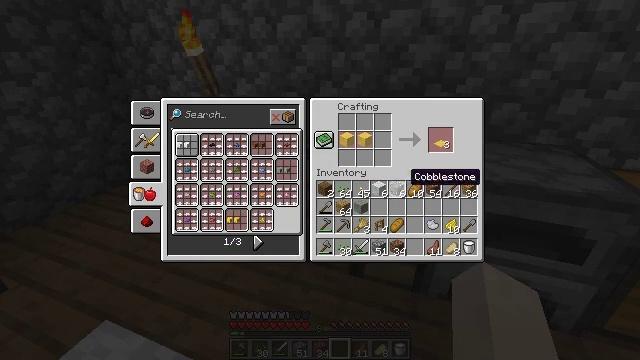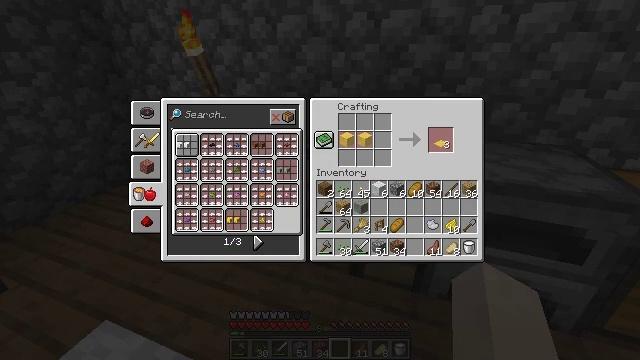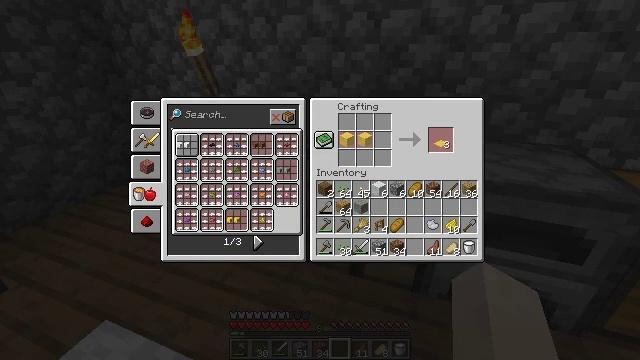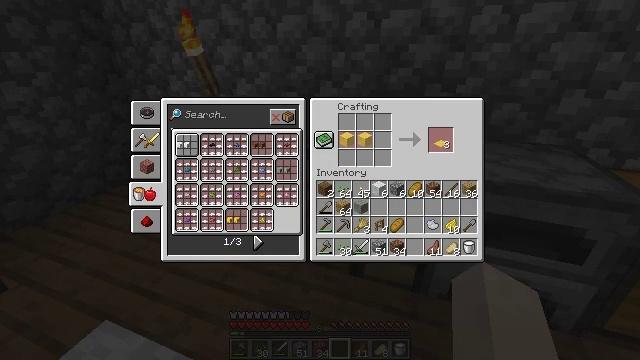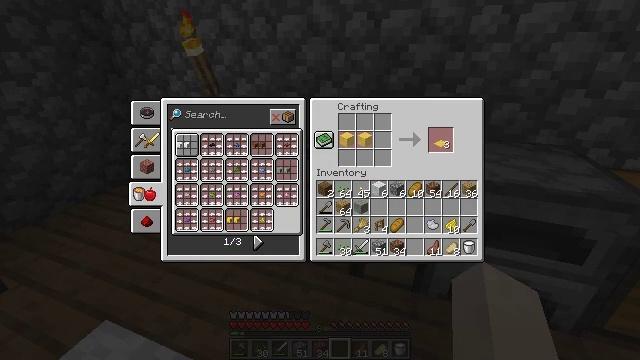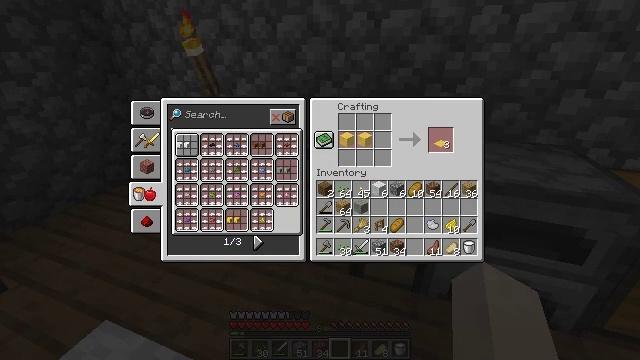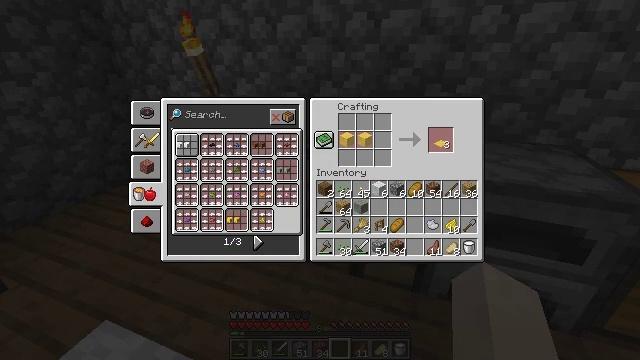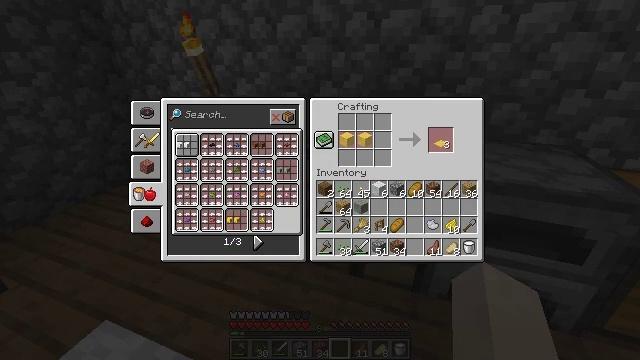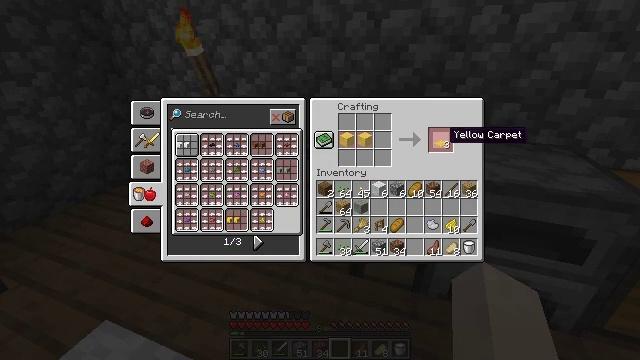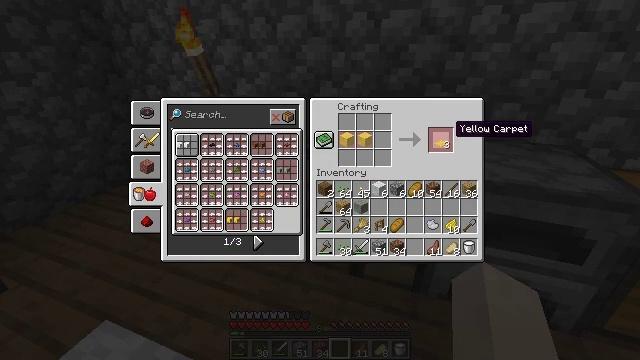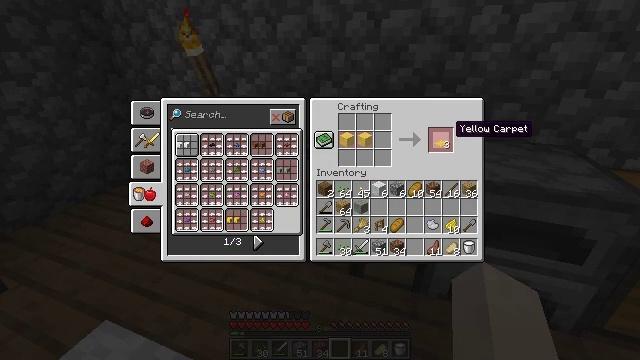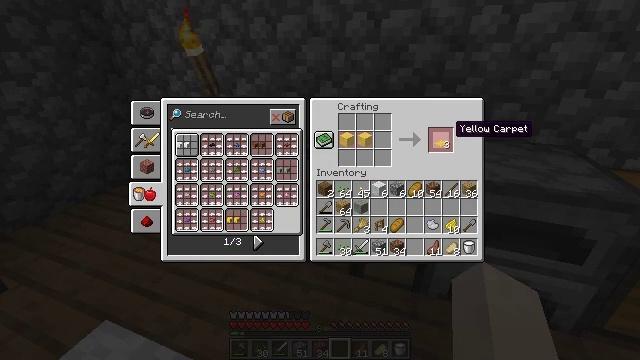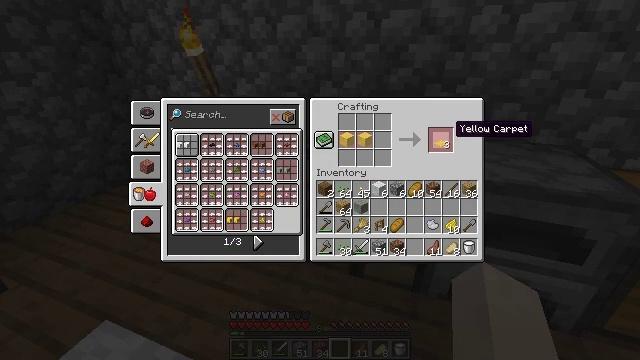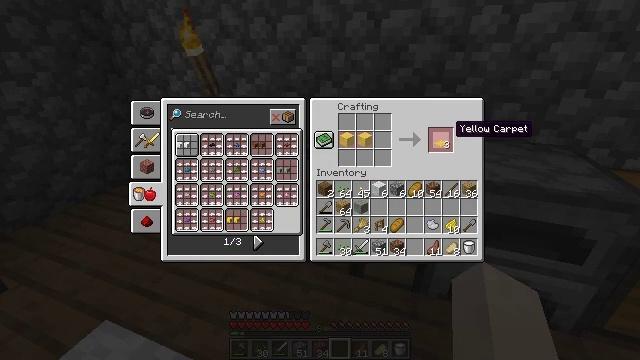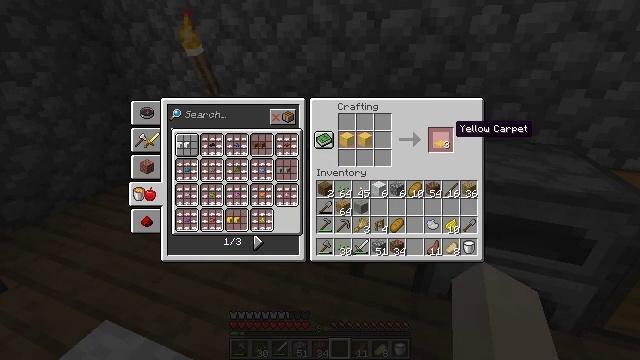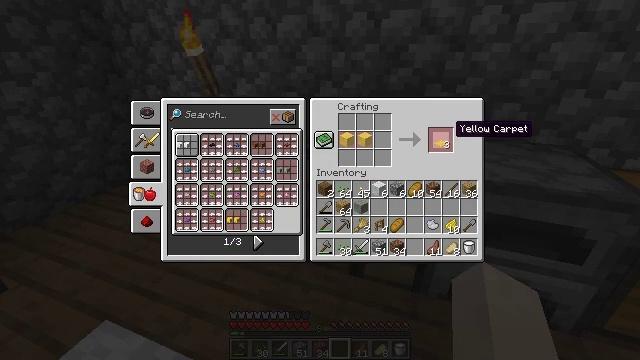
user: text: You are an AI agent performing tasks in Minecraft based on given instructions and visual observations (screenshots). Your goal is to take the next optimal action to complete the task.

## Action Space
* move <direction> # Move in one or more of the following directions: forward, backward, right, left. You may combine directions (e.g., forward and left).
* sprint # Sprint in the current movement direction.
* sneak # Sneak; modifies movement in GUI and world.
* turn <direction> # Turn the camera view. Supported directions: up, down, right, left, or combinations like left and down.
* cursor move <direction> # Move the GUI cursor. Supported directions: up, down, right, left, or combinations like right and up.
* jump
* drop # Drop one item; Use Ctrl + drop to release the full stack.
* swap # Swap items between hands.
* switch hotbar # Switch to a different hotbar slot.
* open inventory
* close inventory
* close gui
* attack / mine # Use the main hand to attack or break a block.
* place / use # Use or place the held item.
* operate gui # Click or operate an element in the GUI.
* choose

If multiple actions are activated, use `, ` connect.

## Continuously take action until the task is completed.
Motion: motion action
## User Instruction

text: Open your inventory and craft a painting.
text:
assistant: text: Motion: cursor move right and up
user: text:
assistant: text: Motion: cursor move right
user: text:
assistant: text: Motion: no_op
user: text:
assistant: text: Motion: no_op
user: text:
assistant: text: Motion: no_op
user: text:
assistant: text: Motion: cursor move up
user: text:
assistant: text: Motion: no_op
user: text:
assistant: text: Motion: cursor move up
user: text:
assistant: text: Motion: no_op
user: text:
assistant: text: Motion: no_op
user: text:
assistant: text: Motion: no_op
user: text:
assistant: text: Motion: no_op
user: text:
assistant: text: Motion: no_op
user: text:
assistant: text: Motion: no_op
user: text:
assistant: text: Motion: no_op
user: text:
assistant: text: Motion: no_op
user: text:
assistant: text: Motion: no_op
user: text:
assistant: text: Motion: no_op
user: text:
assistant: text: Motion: cursor move down
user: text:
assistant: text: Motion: cursor move left and down
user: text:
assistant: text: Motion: cursor move left and down
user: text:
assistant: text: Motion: cursor move left and down
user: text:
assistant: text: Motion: cursor move left and down
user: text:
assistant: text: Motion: cursor move left and down
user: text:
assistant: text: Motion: no_op
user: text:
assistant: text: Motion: cursor move left
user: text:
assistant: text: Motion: no_op
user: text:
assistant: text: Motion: cursor move left
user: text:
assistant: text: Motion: cursor move left
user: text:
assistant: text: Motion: cursor move left